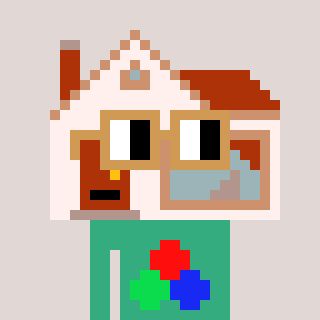
a pixel art character with square brown glasses, a house-shaped head and a teal-colored body on a warm background